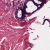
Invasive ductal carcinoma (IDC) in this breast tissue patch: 0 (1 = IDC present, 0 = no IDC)